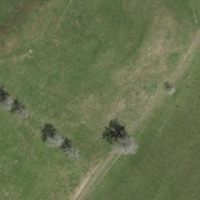
EUNIS habitat code: 24
Species observed at this site:
Arvicola amphibius
Talpa europaea
Geum rivale